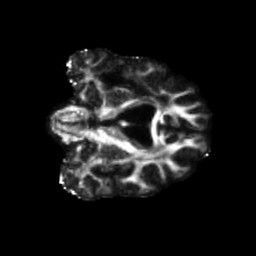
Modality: FA
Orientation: coronal
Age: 56
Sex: male
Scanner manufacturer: siemens
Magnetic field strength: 3 T
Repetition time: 5.47 s
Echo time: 0.0854 s